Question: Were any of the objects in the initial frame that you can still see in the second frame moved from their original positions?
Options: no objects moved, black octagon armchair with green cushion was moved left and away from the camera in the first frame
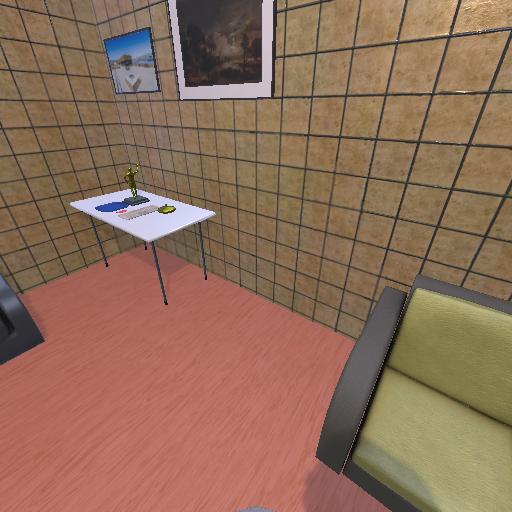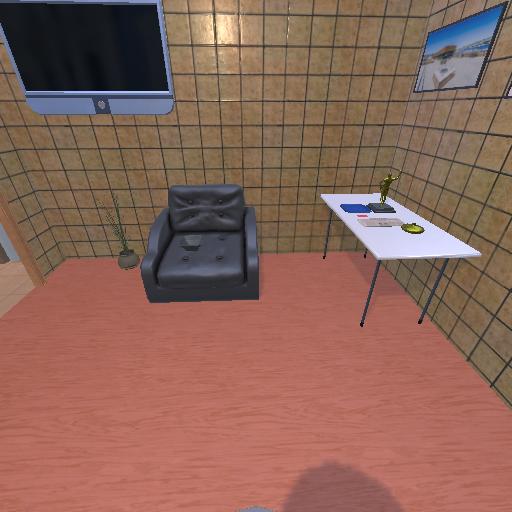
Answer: no objects moved